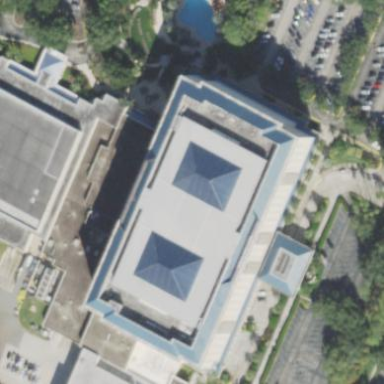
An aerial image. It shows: Hotel building.